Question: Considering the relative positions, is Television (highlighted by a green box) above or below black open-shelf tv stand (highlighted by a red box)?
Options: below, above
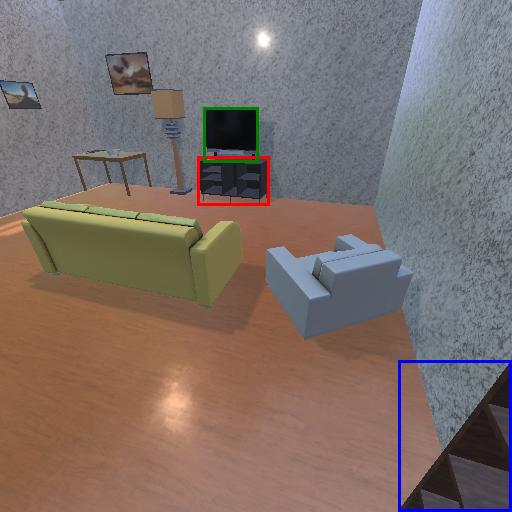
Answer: below